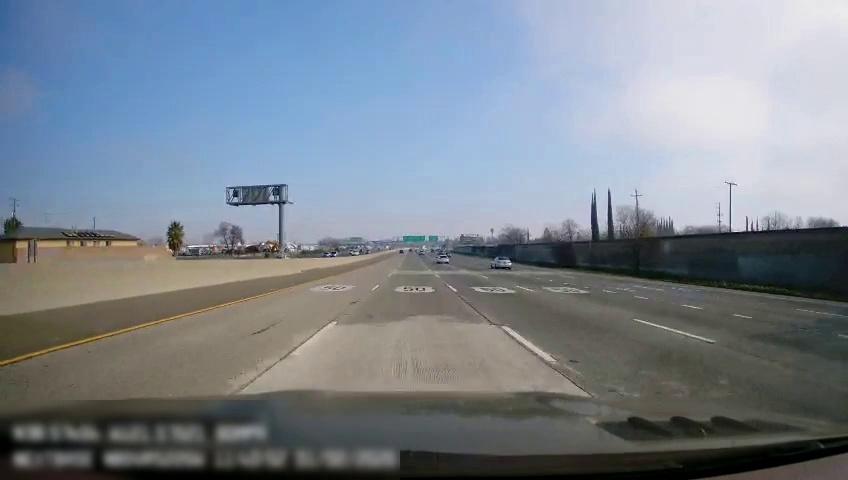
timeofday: Day
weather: Sunny
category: Drivable Space
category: Vehicles | Car
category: Vehicles | SUV
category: Lanes | Current Lane
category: Lanes | Current Lane
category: Lanes | Current Lane
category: Lanes | Alternate Lane
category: Lanes | Alternate Lane
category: Lanes | Alternate Lane
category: Traffic | Signs
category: Traffic | Signs
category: Traffic | Signs